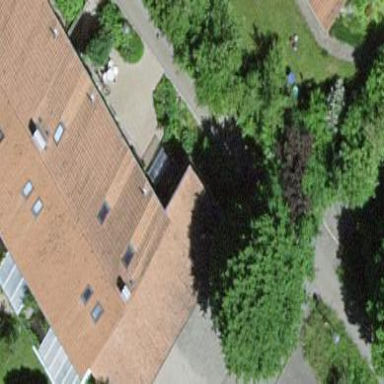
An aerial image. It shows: Garage building.